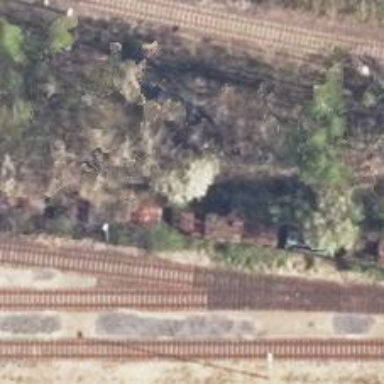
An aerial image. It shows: Abandoned spur railway.